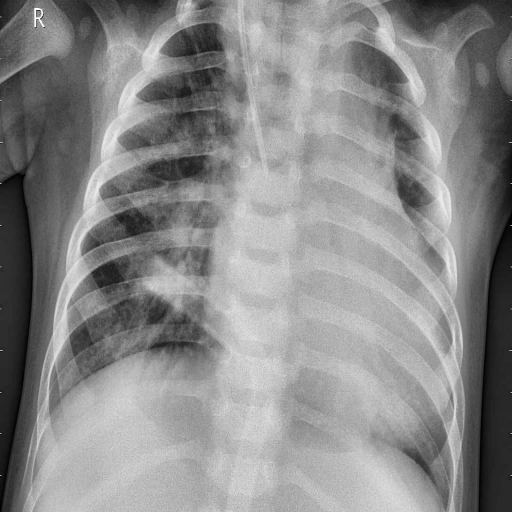
Finding: PNEUMONIA